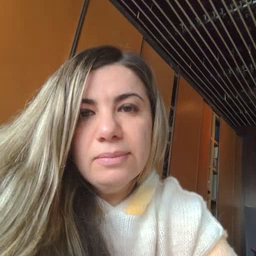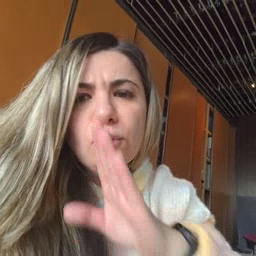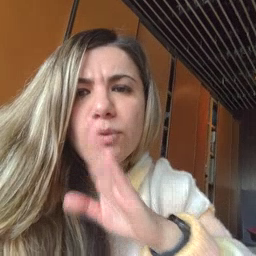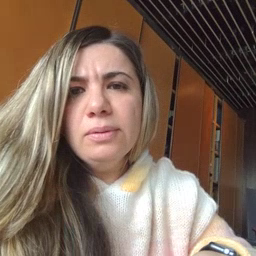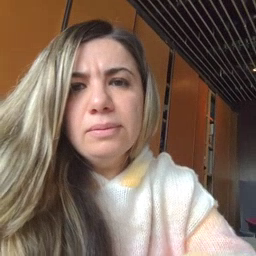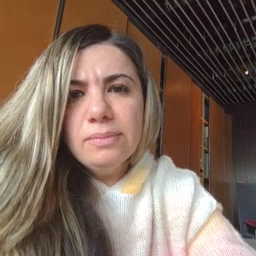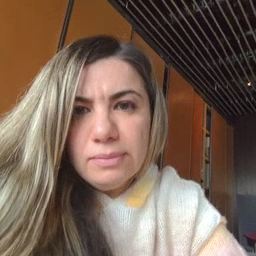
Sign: quiet